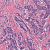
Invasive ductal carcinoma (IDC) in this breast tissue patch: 1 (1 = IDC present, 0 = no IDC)